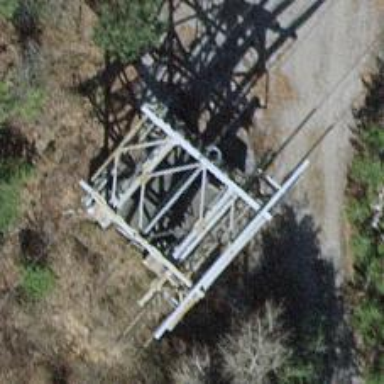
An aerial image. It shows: Pylon for aerialway.